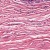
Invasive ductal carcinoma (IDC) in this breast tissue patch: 0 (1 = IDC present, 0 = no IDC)